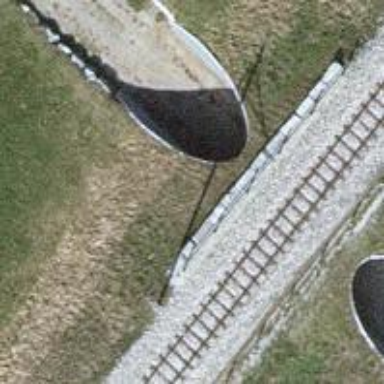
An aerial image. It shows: Track road with grade2 track type going through tunnel.